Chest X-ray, PA view. Patient: 66 years old, sex M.
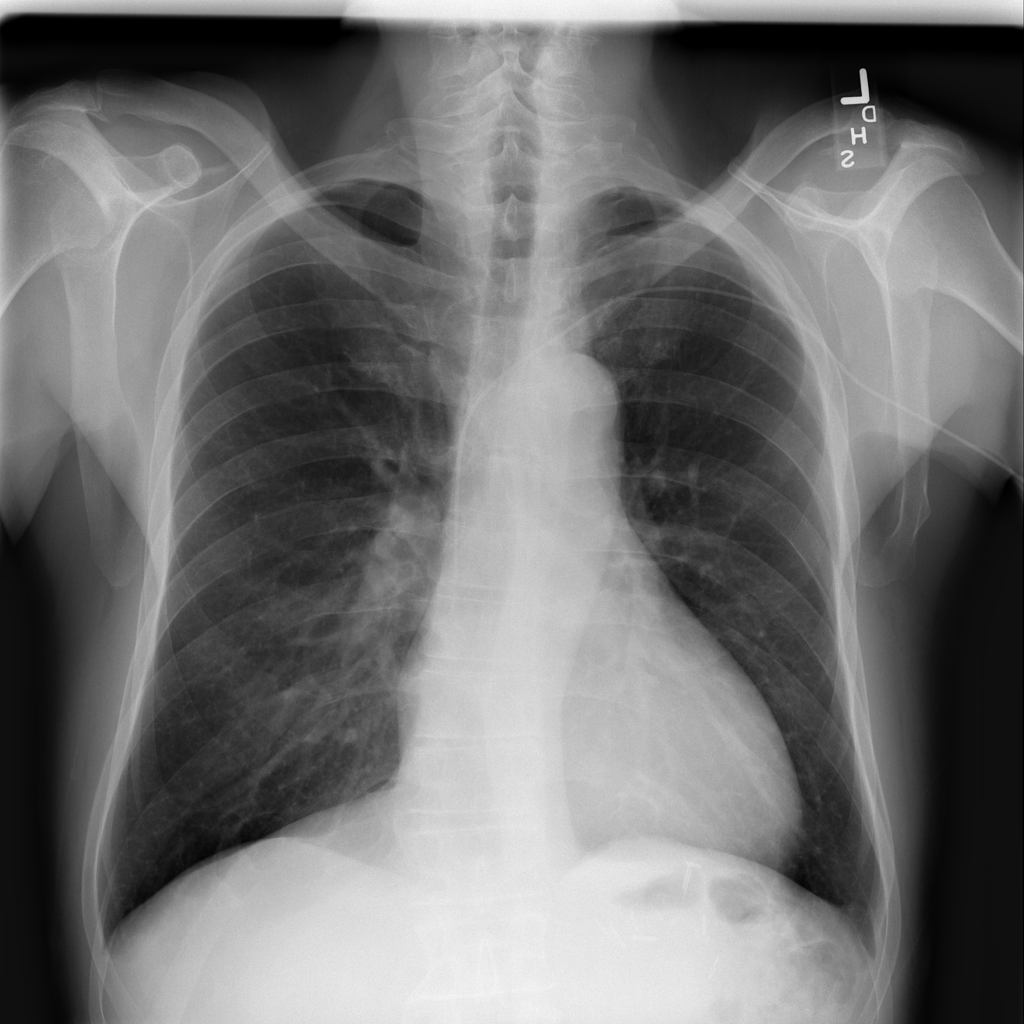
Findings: No Finding